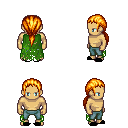
a pixel art fantasy rpg character, male body template, human, tanned skin, green tattered cape, teal pants, light blonde ponytail hairstyle, black slippers, four views (front, back, left, right), 2x2 character sprite sheet, small pixel art, hard edges, no anti-aliasing